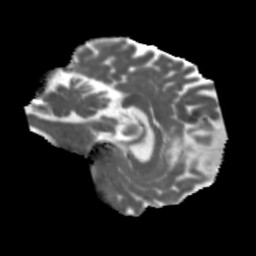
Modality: MD
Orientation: sagittal
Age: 71
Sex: female
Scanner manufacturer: siemens
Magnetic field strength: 3 T
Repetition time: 5.47 s
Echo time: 0.0854 s